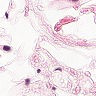
Metastatic tissue present: no